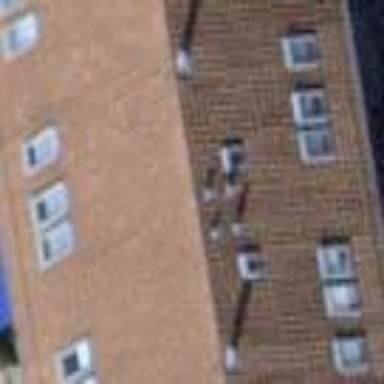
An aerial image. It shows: Building with tiled roof.